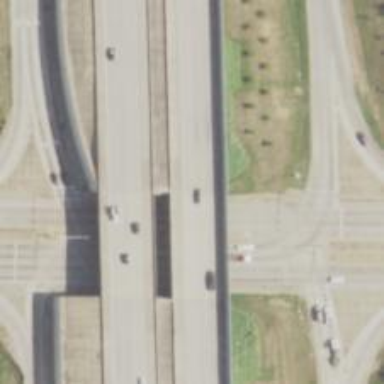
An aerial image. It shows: Bridge over motorway.